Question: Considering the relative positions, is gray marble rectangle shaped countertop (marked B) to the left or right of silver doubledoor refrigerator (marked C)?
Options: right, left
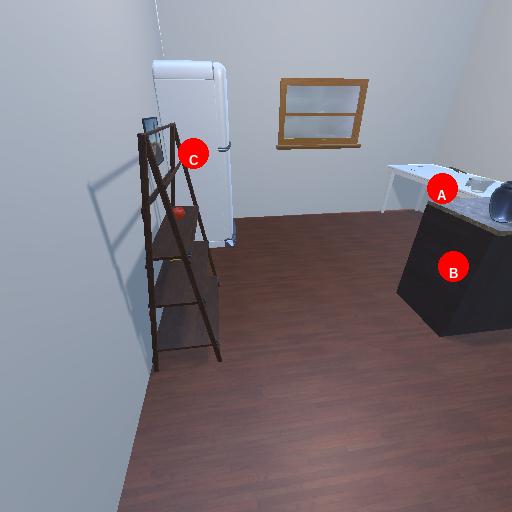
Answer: right